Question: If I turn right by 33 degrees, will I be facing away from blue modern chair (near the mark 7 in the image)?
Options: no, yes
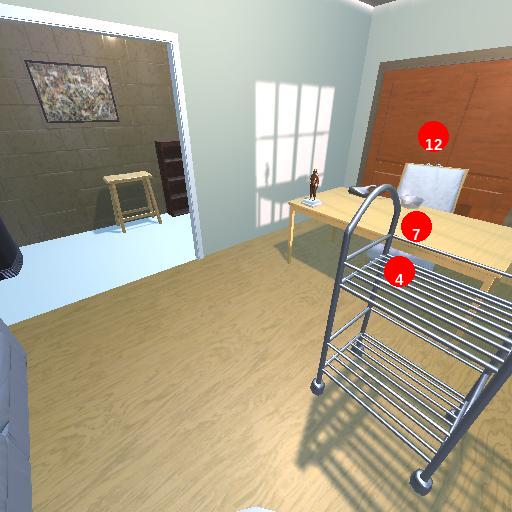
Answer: no